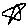
Label: star